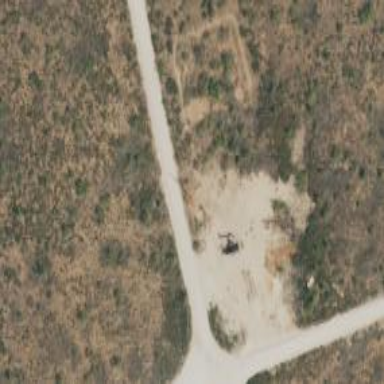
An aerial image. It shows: Petroleum well.